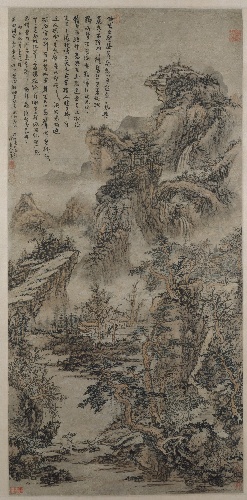
Title: 清  倣髡殘  蒸嵐昏巒圖  軸|Wooded Mountains at Dusk
Artist: Kuncan
Artist bio: Chinese, 1612–1673
Date: dated 1666
Object type: Hanging scroll
Classification: Paintings
Medium: Hanging scroll; ink and color on paper
Culture: China
Period: Qing dynasty (1644–1911)
Dimensions: Image: 49 1/2 × 24 in. (125.7 × 61 cm)
Overall with mounting: 8 ft. 5 1/4 in. × 31 5/8 in. (257.2 × 80.3 cm)
Overall with knobs: 8 ft. 5 1/4 in. × 34 3/4 in. (257.2 × 88.3 cm)
Department: Asian Art
Credit line: Bequest of John M. Crawford Jr., 1988
Accession year: 1989
Repository: Metropolitan Museum of Art, New York, NY
Tags: Mountains|Landscapes